Question: My app is currently localized for English and Japanese, with seperate storyboards for each. I want to switch to base localization so that I only have to maintain a single storyboard. I've checked the "Use Base Internationalization" box in the project's info tab and chosen the English iPhone and iPad storyboards for the base.
I assume I should delete the Japanese iPhone and iPad storyboards I had previously used, but I don't see an option to delete them when right-clicking on their files in the file inspector. Should I delete these old storyboards, and, if so, how?
** Edit **
Changing the 'Main Interface' shown in the screenshot doesn't allow me to delete the Japanese storyboard. It's hard to tell which storyboard to select in the dropdown because its width is more narrow than the storyboard names, but that's a separate issue.

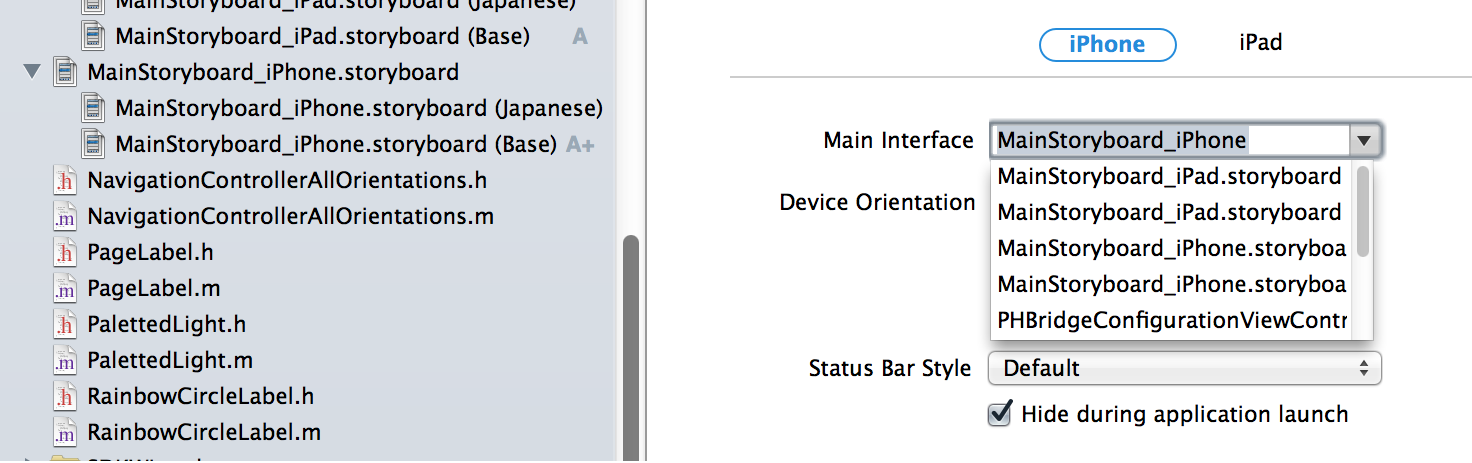
Answer: After cleaning and reloading, I was able to remove the Japanese storyboards by clicking on the - in the project settings: